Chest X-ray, AP view. Patient: 31 years old, sex F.
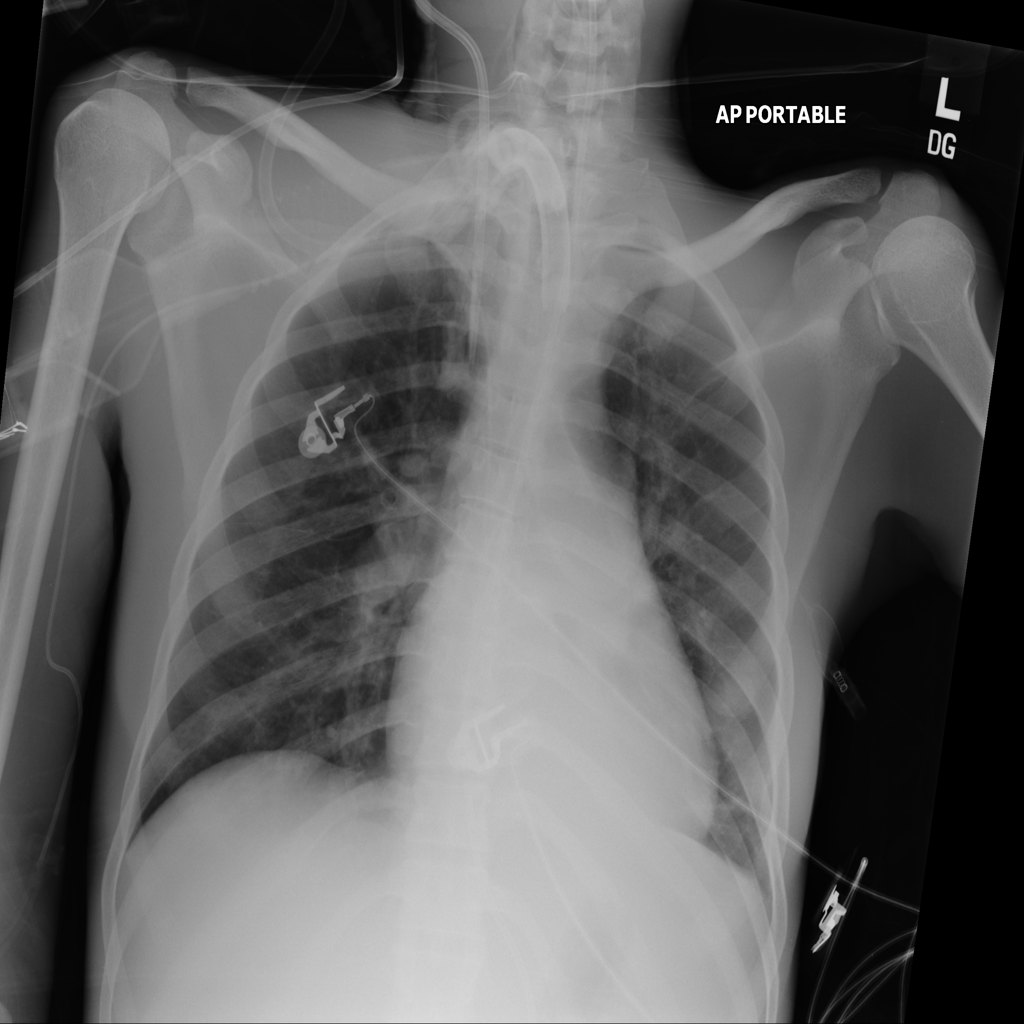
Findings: No Finding